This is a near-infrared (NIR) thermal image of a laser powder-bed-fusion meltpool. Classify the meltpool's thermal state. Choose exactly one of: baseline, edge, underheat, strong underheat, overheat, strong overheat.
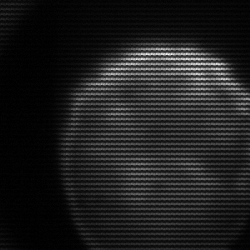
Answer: edge